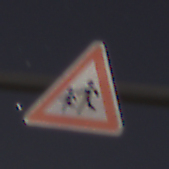
Verkehrszeichen: KinderRechts
Umgebung: Outdoor, Nature
Tageszeit: Night
Wetter: Clear
Licht: Natural
Jahreszeit: NotSpecified
Kontrast: HighContrast